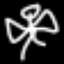
Label: angel